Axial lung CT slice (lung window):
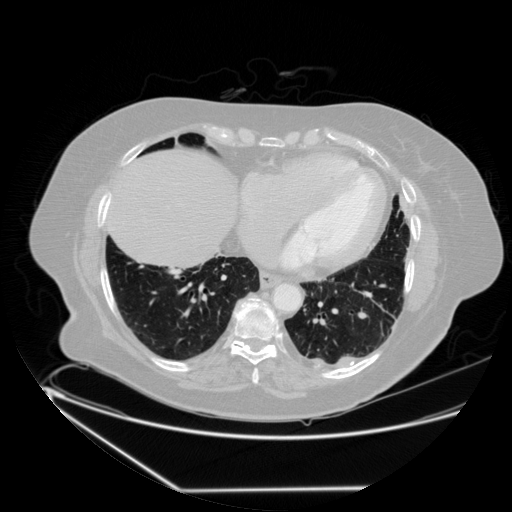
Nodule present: no